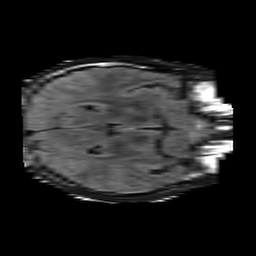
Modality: FLAIR
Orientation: axial
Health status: ill
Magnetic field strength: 3 T